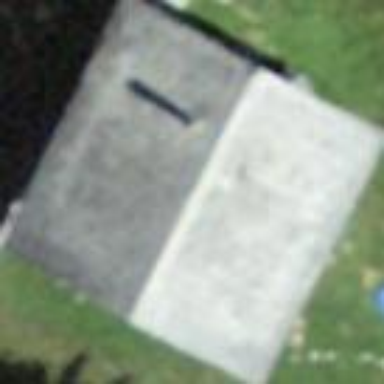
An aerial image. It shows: Residential building with gabled roof.